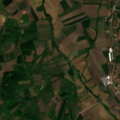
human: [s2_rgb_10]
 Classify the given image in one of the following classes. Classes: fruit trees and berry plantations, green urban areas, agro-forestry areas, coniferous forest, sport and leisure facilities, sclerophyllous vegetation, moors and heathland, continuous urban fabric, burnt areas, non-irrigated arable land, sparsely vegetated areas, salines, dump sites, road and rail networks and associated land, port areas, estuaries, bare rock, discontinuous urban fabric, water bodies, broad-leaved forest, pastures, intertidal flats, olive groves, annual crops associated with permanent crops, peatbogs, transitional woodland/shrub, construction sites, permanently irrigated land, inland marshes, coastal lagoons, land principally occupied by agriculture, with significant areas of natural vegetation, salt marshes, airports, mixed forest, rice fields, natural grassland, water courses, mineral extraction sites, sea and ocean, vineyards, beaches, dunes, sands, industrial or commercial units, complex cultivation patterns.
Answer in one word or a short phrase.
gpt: discontinuous urban fabric, non-irrigated arable land, complex cultivation patterns, land principally occupied by agriculture, with significant areas of natural vegetation